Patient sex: F
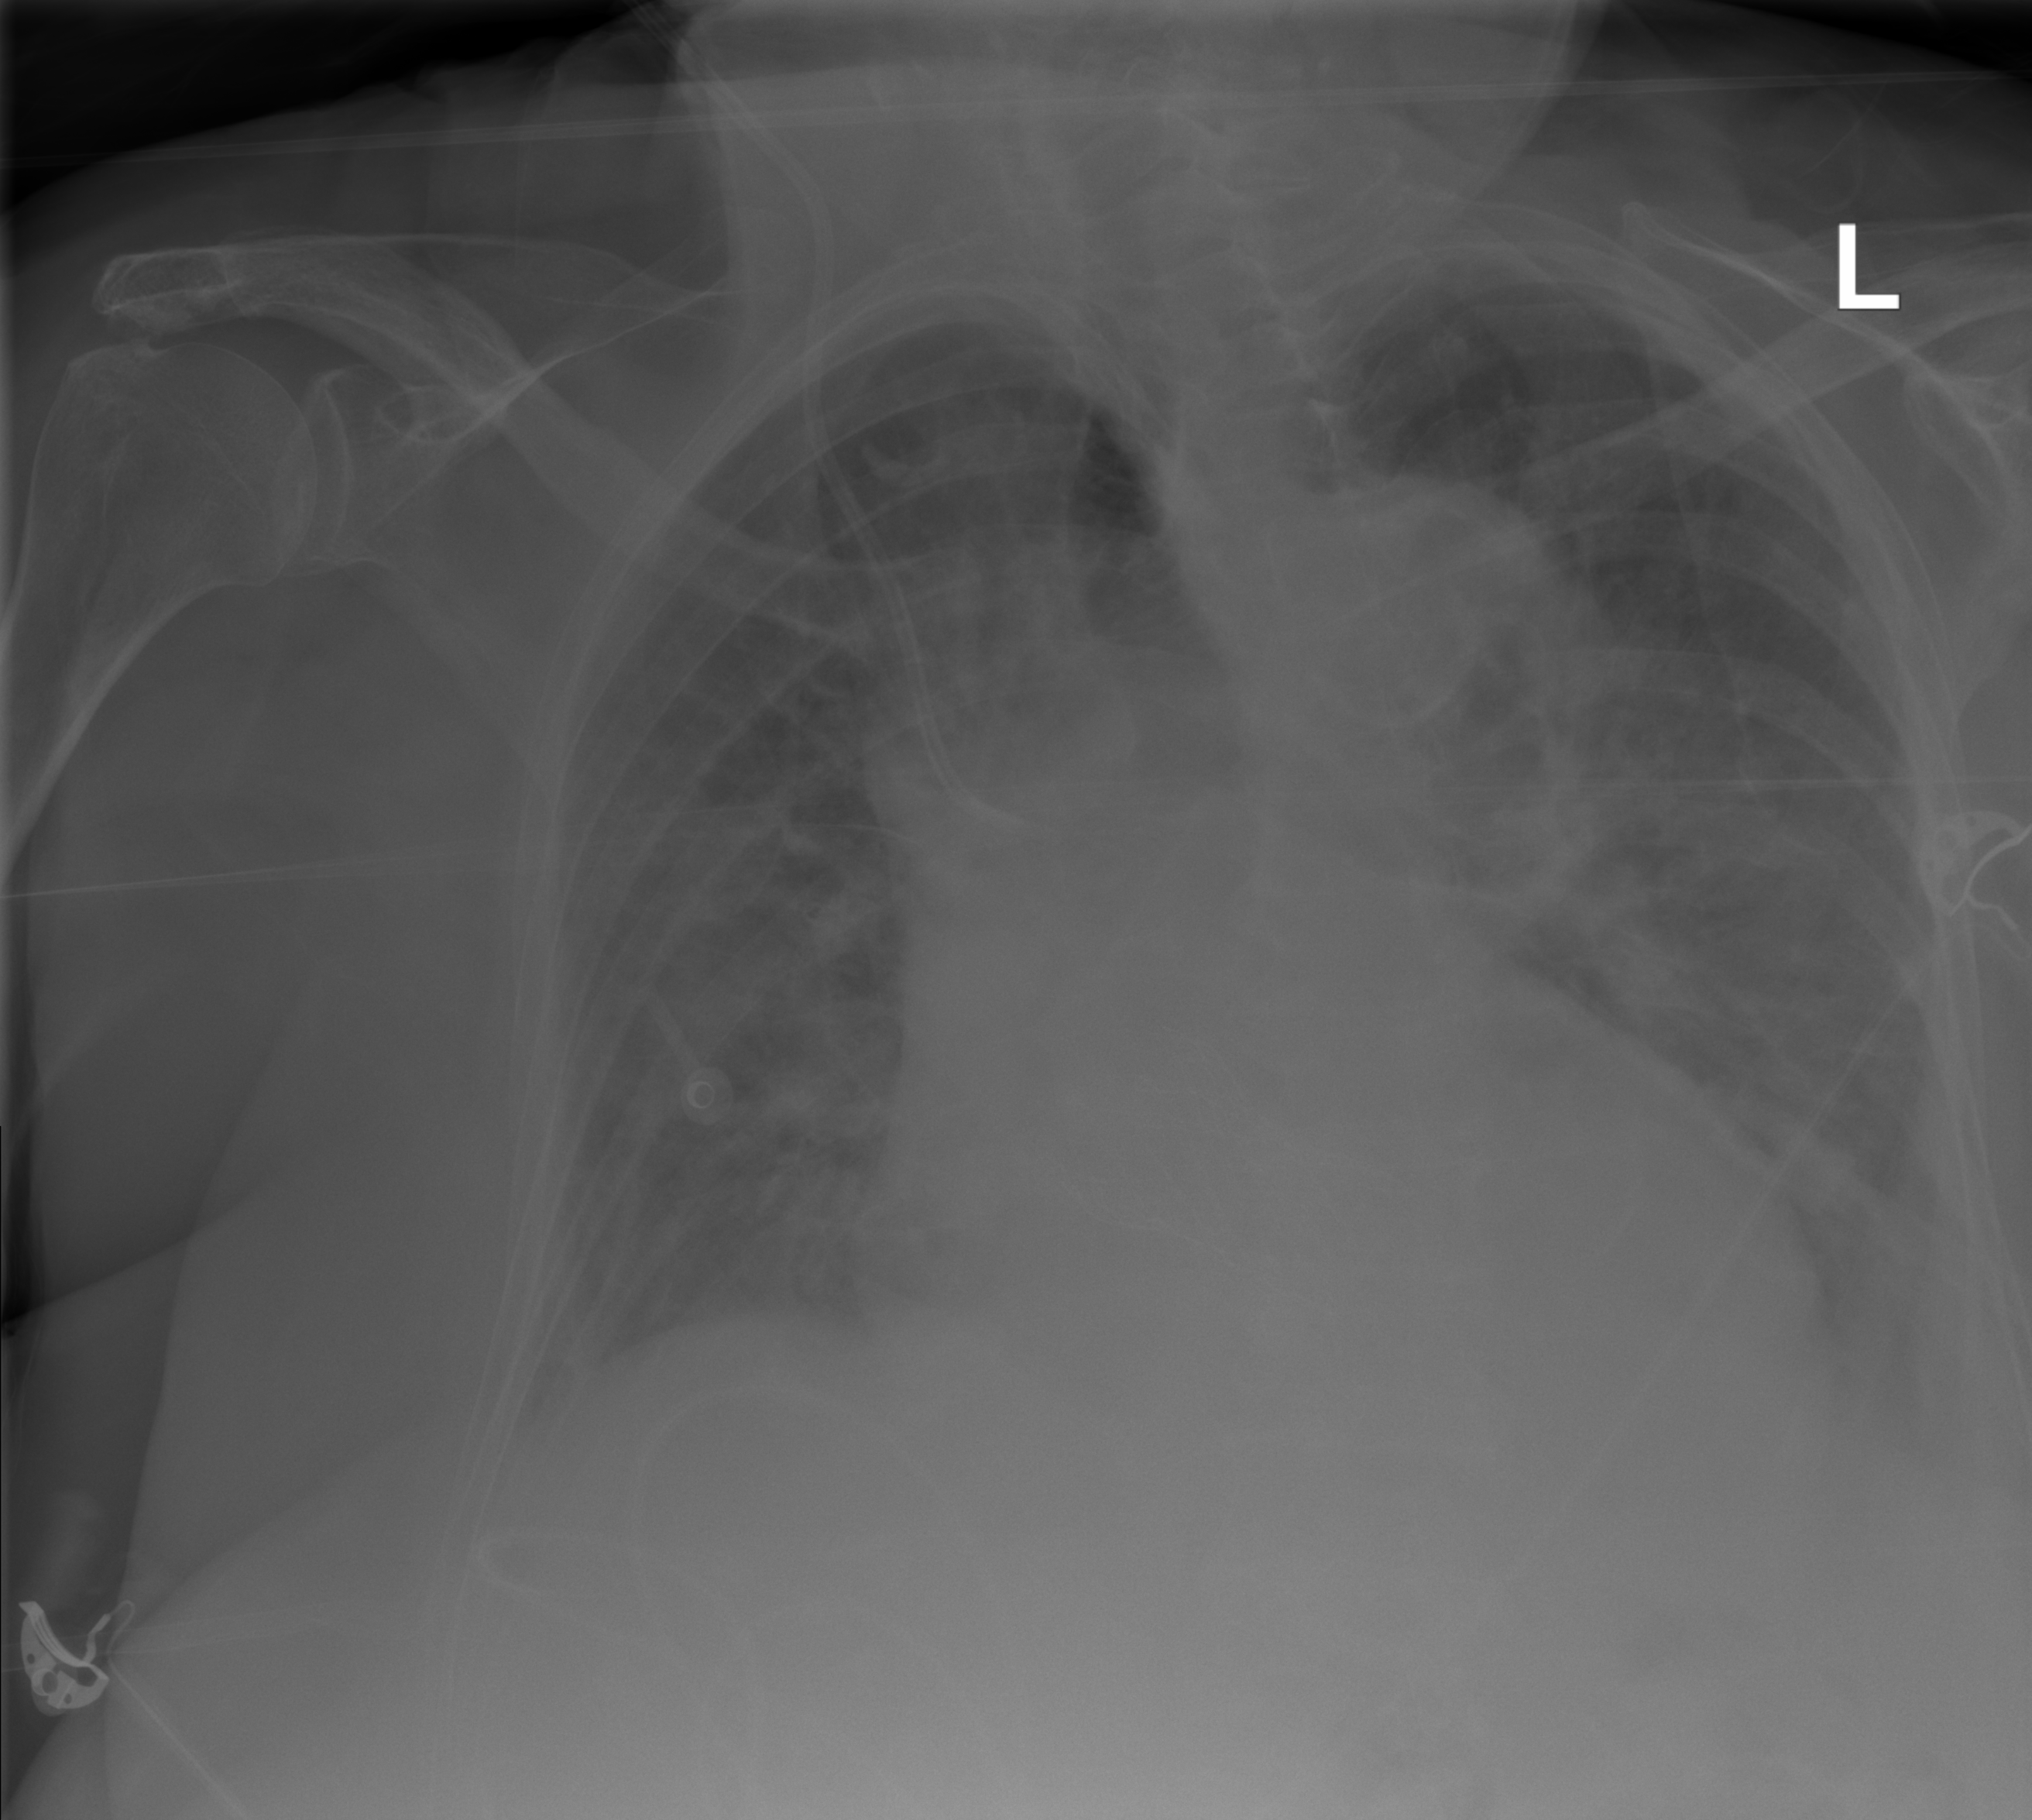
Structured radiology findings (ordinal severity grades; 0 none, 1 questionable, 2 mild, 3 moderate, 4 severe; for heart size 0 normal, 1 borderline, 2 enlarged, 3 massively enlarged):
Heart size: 2
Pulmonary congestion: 3
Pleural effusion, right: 1
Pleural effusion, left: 2
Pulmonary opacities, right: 3
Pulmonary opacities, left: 3
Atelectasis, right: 2
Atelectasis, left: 2